Question: Created a 'tabbarcontroller' as a detail view of splitview controller. I can change the view by clicking 'item1', 'item2' icons on simulator, but can not change view programmatically.
I am getting 'null' when try to print 'viewcontrollers' in 'nslog' .
In MasterView:
'''
@property (strong, nonatomic) TabBarRootViewController *detailViewController;
- (void)viewDidLoad
{
[super viewDidLoad];
self.detailViewController=[[TabBarRootViewController alloc] init];
//tried also
self.detailViewController = (TabBarRootViewController *)[self.splitViewController.viewControllers objectAtIndex:1];
}
- (void)tableView:(UITableView *)tableView didSelectRowAtIndexPath:(NSIndexPath *)indexPath
{
//this sends object info to detail
if (indexPath.section==0) {
//send row number
NSNumber *i = [NSNumber numberWithInteger:indexPath.row];
NSLog(@"Selected index %@",i);
self.detailViewController.detailItem = i;
}
}
'''
In detail(Tabbar):
'''
@property (strong, nonatomic) id detailItem;
if (self.detailItem) {
NSInteger i=[self.detailItem integerValue];
NSLog(@"recieved integer is %i",i);
//tried this
self.tabBarController.selectedIndex=i;
self.tabBarController.selectedViewController = [self.tabBarController.viewControllers objectAtIndex:i];
//list of viewcontrollers
NSArray *array;
array = [[self tabBarController] viewControllers];
NSLog(@"array %@",array);
}
'''

'''
NSLOG:
recieved integer is 1
array (null)
'''
How can I change the view programmatically?
Thanks,
S
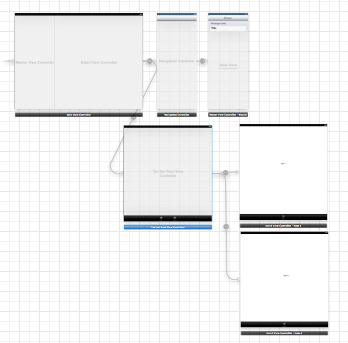
Answer: The problem was not able to get the exact pointer to theTabbarcontroller.
I removed the navigation controller and left only tabbar controller.Also removed the '[topcontroller]' requests in master view and appdelegate.
So final working code is
appdelegate:
'''
- (BOOL)application:(UIApplication *)application didFinishLaunchingWithOptions:(NSDictionary *)launchOptions
{
// Override point for customization after application launch.
return YES;
}
'''
masterview:
- (void)viewDidLoad
'''
{
[super viewDidLoad];
self.detailViewController = (TabBarRootViewController *)[self.splitViewController.viewControllers objectAtIndex:1];
}
'''
in tabbarcontroller (detail controller)
'''
@property (strong,nonatomic) UITabBarController *rootController;
self.rootController= (TabBarRootViewController *)[self.splitViewController.viewControllers objectAtIndex:1];
self.rootController.selectedIndex=i;
'''